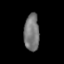
Tissue: skin
Cell type: Epithelial cells
Senescence score: 0.8058
Nuclear area (px): 553
Mean DAPI intensity: 119.673